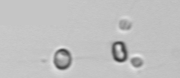
Label: Thalassiosira